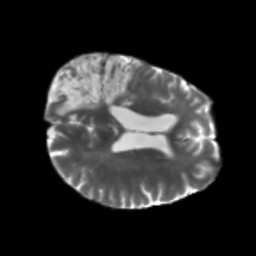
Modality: T2w
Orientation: axial
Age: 58
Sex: male
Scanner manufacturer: siemens
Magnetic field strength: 3 T
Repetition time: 5.25 s
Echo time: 0.08 s